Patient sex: M
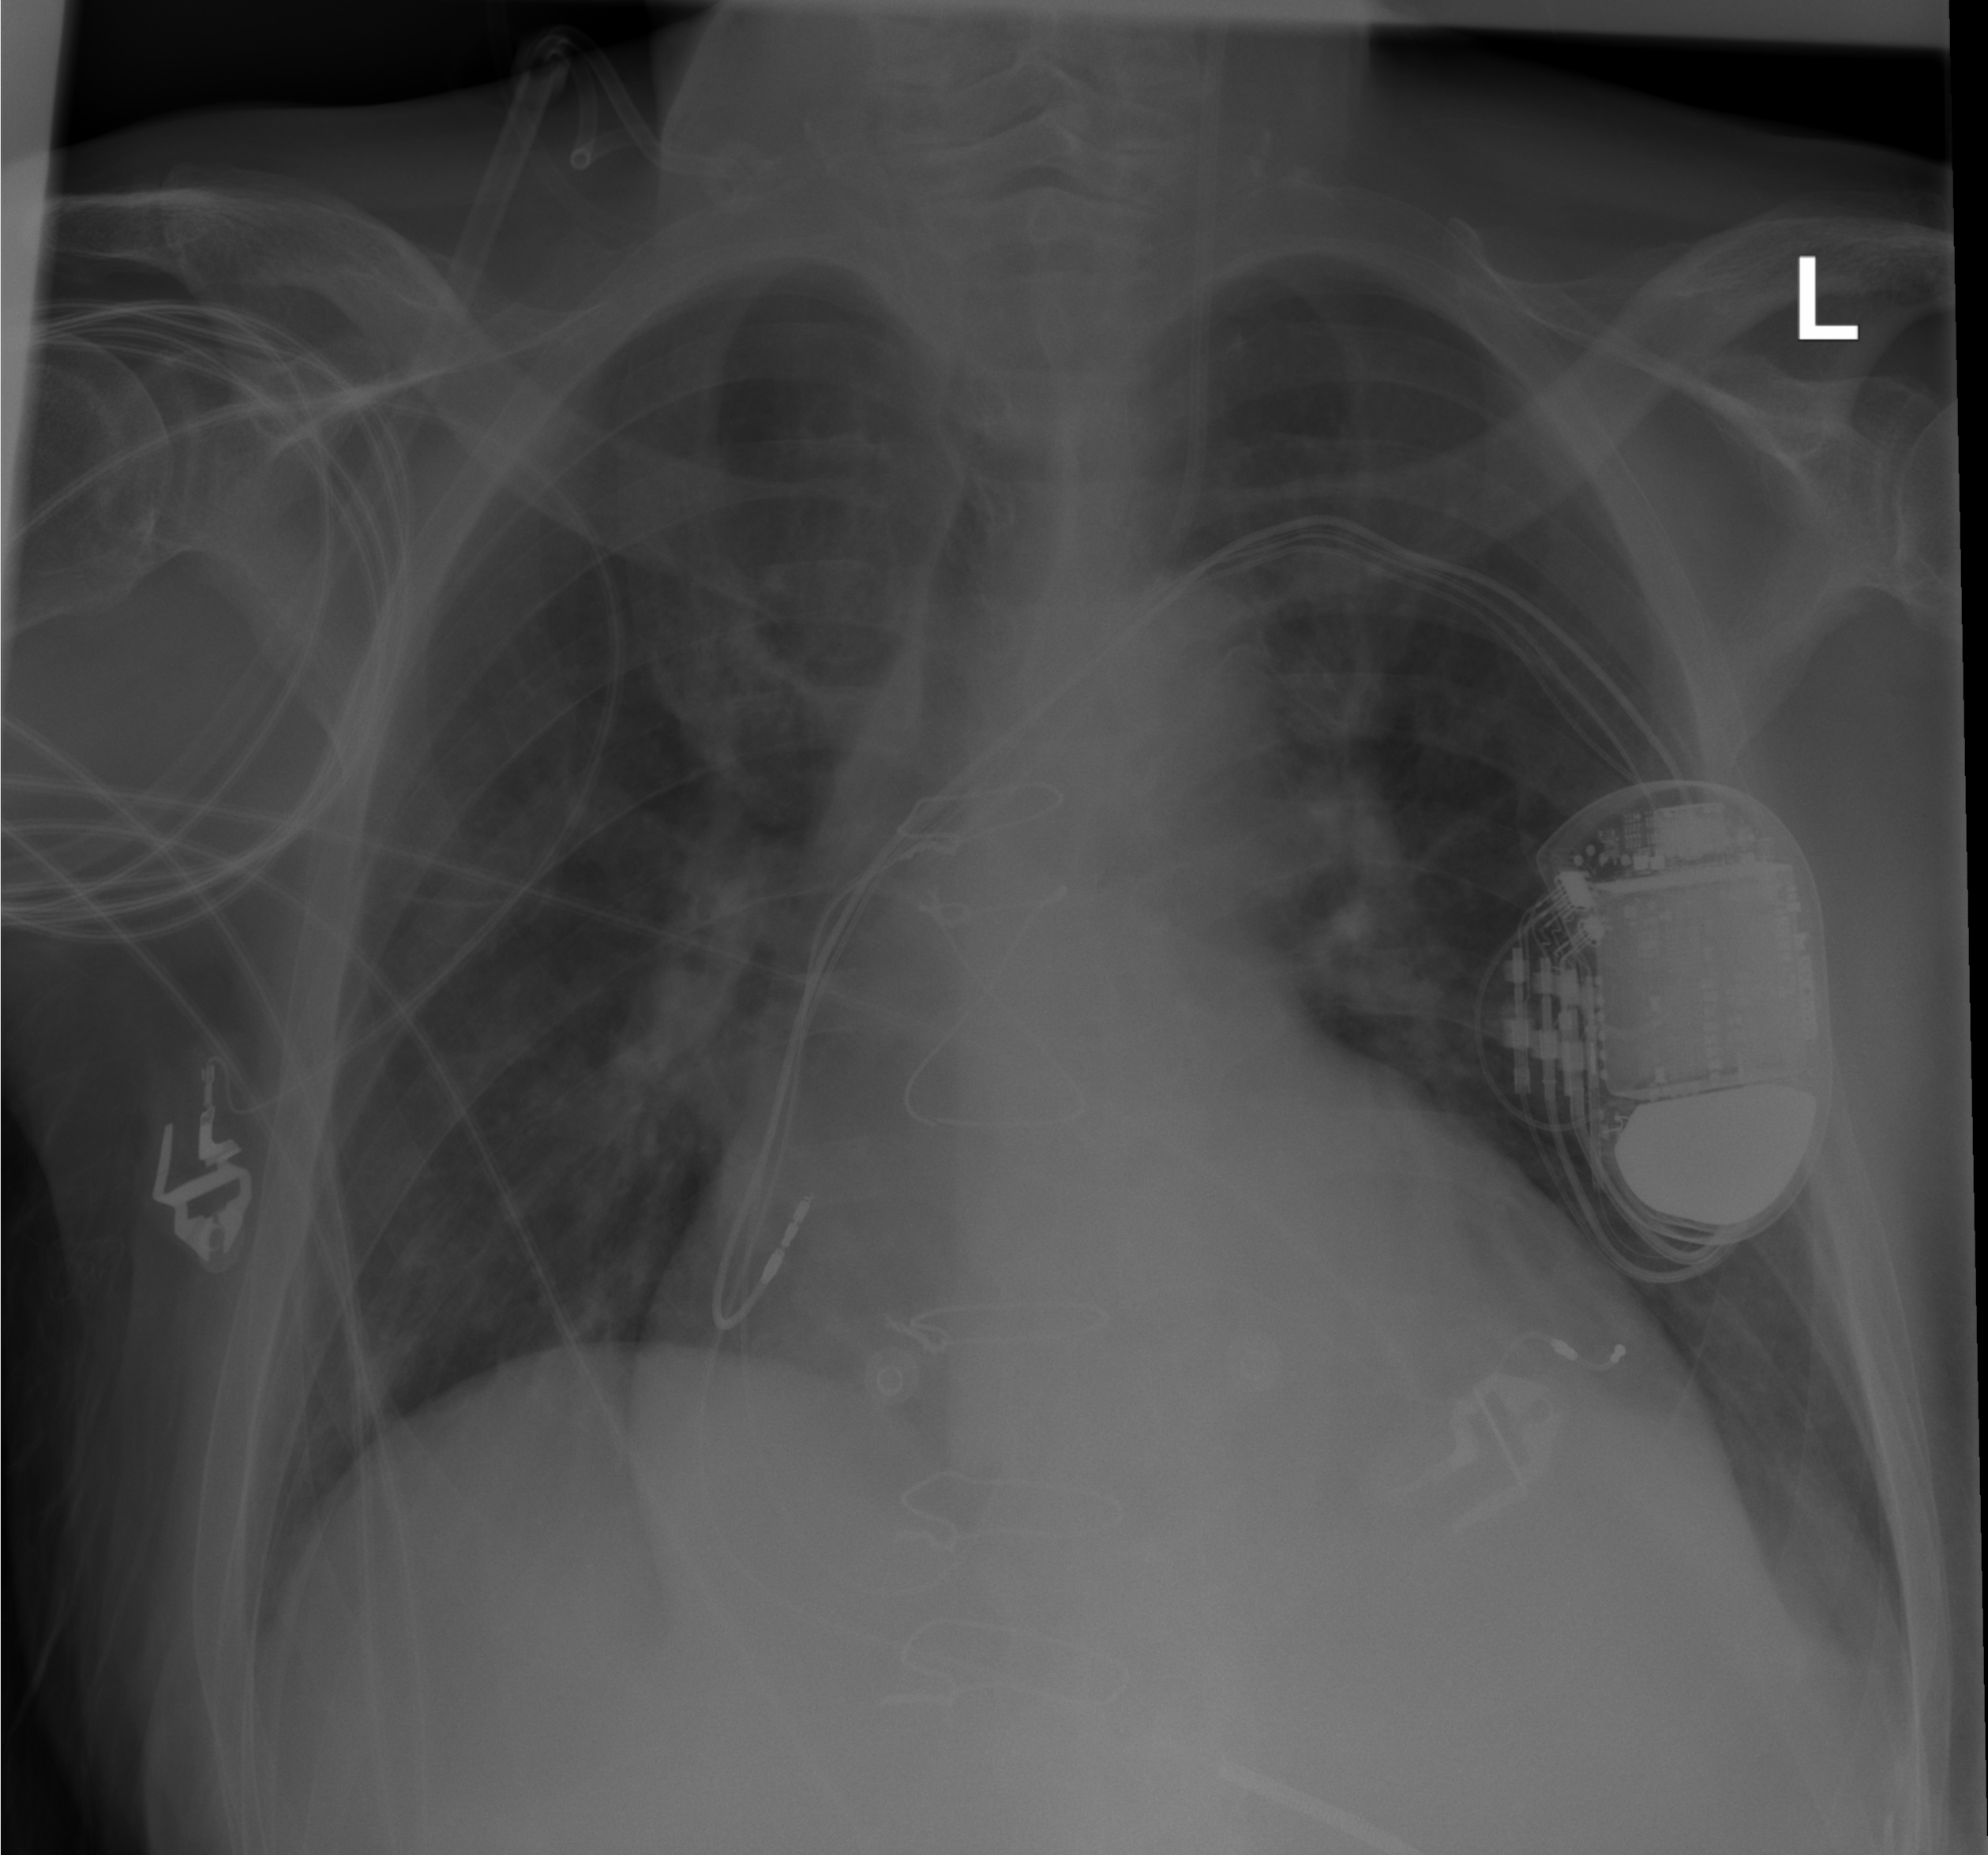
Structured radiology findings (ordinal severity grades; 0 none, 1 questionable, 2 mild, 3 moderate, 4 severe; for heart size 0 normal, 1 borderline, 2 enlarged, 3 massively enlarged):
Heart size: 2
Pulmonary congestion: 1
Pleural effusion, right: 0
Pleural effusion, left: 1
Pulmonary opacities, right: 0
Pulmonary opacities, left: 0
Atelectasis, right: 2
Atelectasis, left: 1